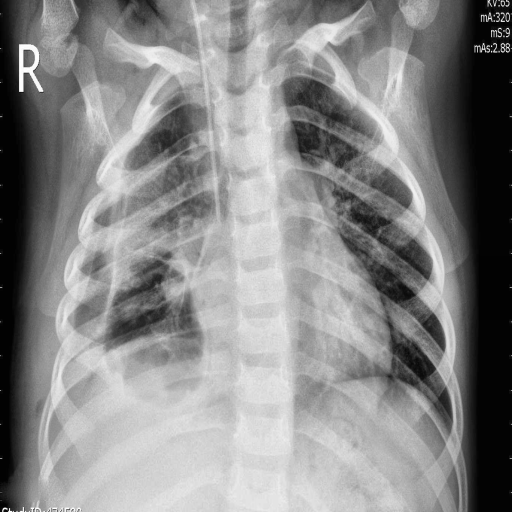
Finding: PNEUMONIA